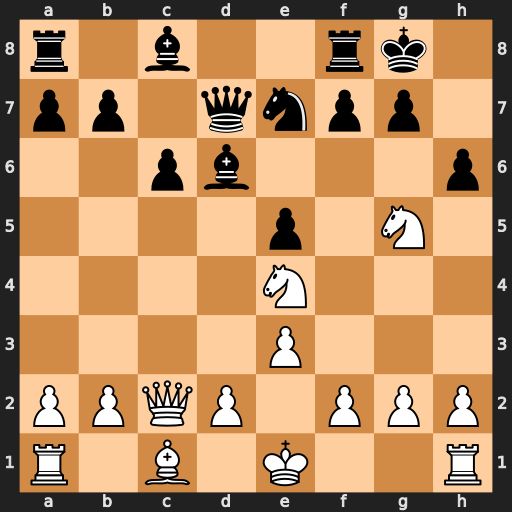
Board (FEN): r1b2rk1/pp1qnpp1/2pb3p/4p1N1/4N3/4P3/PPQP1PPP/R1B1K2R
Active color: w
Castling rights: KQ
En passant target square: -
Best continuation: Nf6+ gxf6 Qh7#